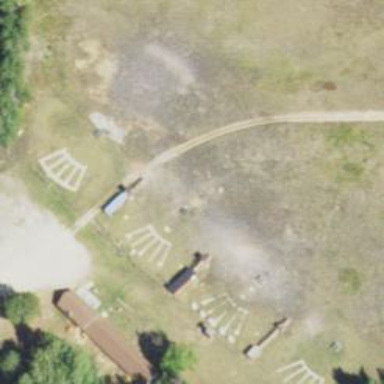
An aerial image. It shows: Shooting range for the sport of shooting.